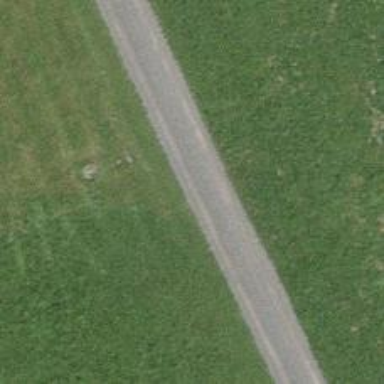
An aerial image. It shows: Track with grade 2 gravel surface.